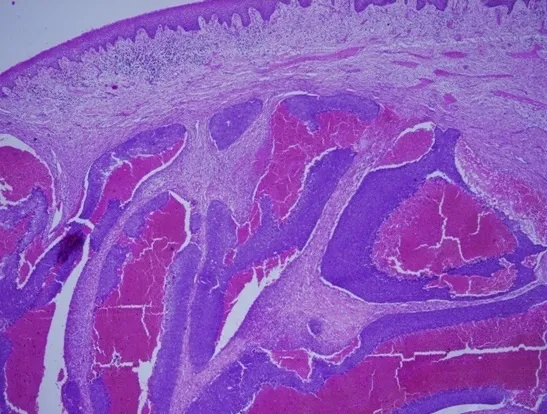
The tumor here displaying mainly a cystic component with central hemorrhage and necrosis.
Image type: pathology (h&e)